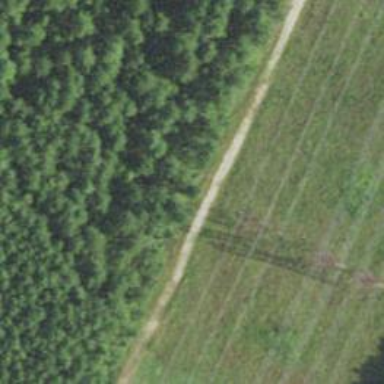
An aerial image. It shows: Power tower.